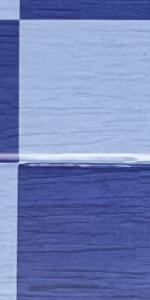
Label: Empty